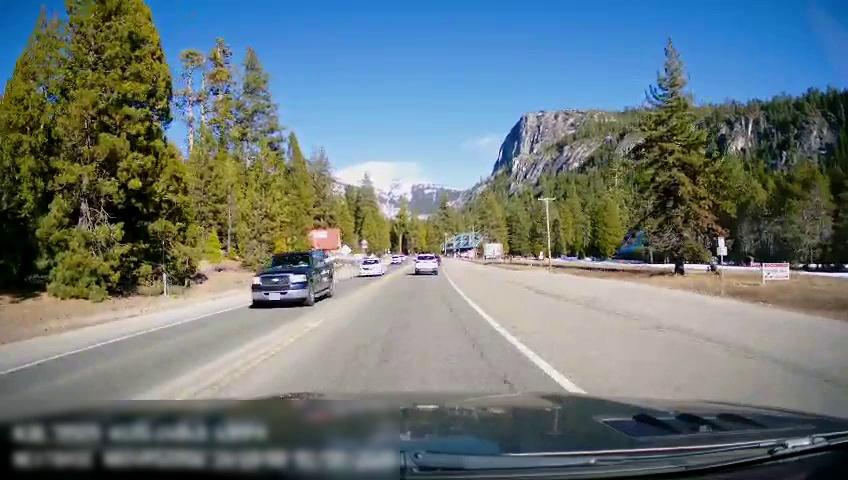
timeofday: Day
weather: Sunny
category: Drivable Space
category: Vehicles | SUV
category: Vehicles | Car
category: Vehicles | Truck
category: Vehicles | SUV
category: Lanes | Opposite Lane
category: Lanes | Current Lane
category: Traffic | Signs
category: Traffic | Signs